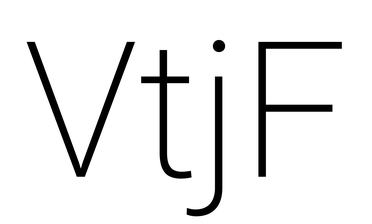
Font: Roboto_ExtraLight